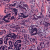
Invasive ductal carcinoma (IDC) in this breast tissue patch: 1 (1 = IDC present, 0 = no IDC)